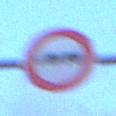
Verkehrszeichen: VerbotLastkraftwagenMitAnhaenger
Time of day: Dawn
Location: Outdoor (Urban)
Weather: PartlyCloudy
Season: NotSpecified
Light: Natural